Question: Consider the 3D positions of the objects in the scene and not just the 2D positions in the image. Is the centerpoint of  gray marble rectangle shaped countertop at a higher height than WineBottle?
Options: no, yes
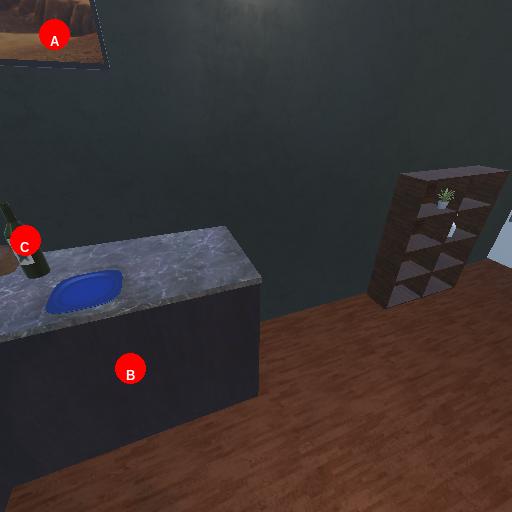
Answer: no